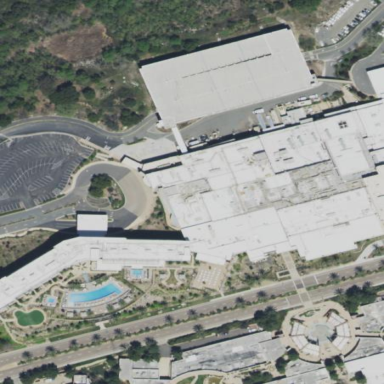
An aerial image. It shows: Building that serves as casino.